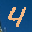
Label: 4